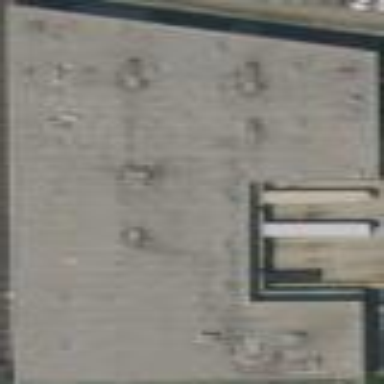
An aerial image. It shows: Factory building.